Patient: sex M, age 74
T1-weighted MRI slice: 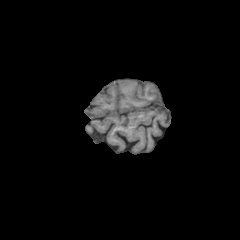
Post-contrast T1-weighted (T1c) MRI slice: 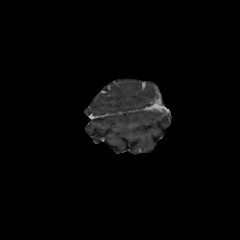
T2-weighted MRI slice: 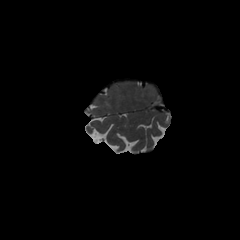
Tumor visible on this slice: no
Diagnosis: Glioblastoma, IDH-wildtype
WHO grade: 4